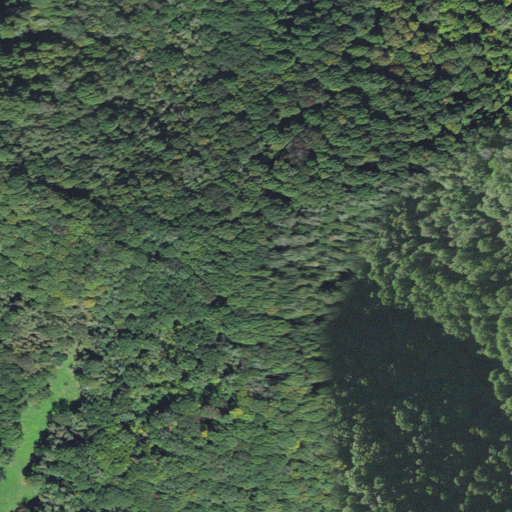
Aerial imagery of ridge(s) in North Carolina named Middle Ridge containing only deciduous forest